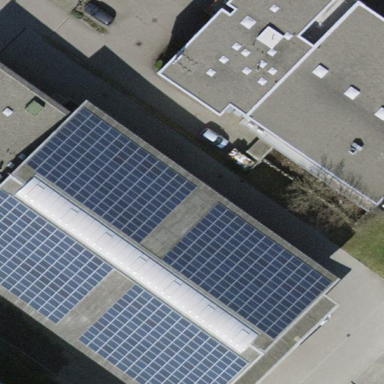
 consisting of solar photovoltaic panels."